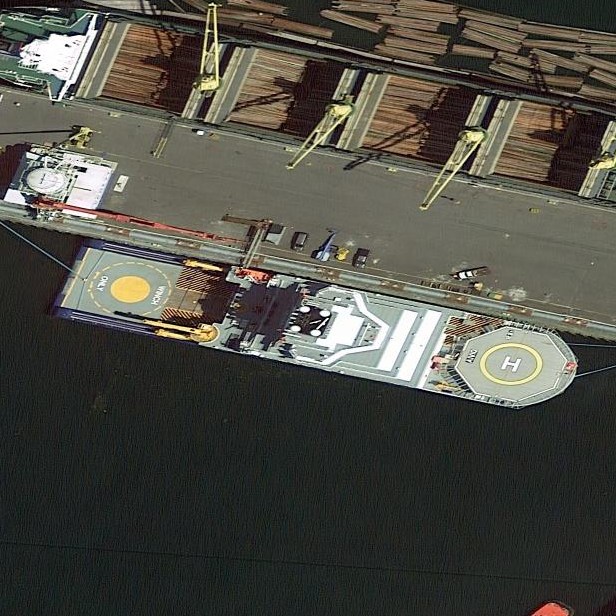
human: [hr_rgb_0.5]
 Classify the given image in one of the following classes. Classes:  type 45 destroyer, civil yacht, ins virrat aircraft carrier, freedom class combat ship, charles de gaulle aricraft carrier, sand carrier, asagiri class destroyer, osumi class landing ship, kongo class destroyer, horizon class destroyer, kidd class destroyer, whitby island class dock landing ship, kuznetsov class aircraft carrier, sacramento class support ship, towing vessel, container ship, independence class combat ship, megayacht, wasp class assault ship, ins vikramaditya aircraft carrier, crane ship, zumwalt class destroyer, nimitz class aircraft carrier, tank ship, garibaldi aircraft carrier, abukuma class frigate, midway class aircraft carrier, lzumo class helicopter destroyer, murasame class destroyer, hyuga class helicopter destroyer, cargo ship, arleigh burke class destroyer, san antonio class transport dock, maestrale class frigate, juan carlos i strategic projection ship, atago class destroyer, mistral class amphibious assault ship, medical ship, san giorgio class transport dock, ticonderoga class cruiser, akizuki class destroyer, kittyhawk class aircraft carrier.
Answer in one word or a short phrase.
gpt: Cargo ship